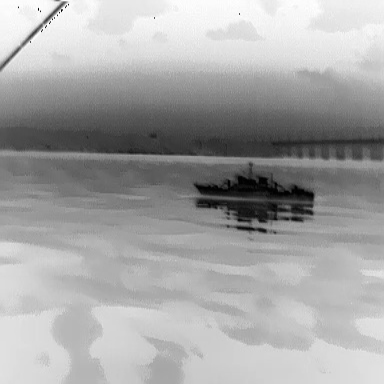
There is a warship in the infrared image.